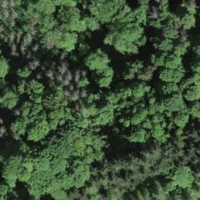
EUNIS habitat code: 44
Species observed at this site:
Capreolus capreolus